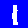
Digit: 1